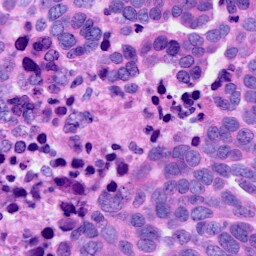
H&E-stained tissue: Ovarian